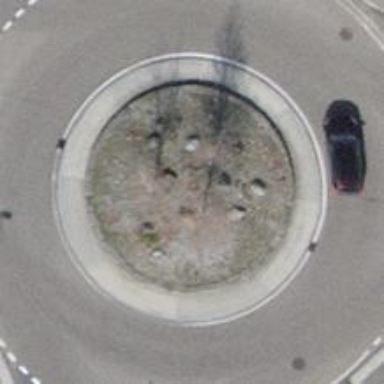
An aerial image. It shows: Primary highway with asphalt surface leading to roundabout.